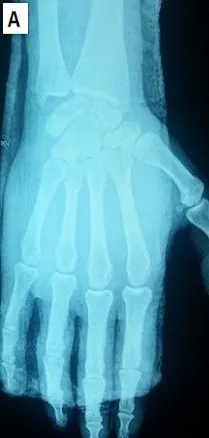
Post reduction of 5th CMC-joint : Anteroposterior view.
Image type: radiology (x_ray)